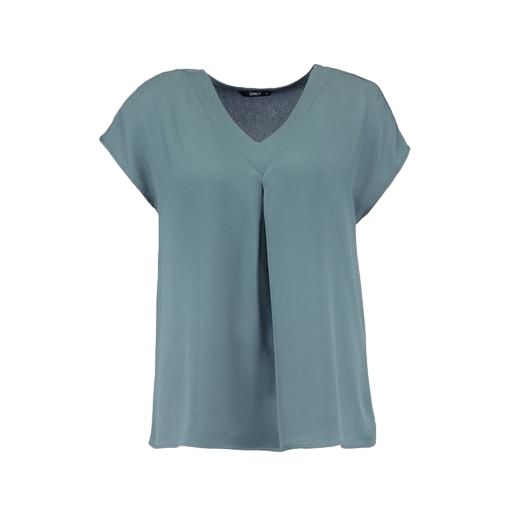
blue v-neck t-shirt only macy, short-sleeve top only macy, blue v-neck top only macy, white background